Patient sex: F
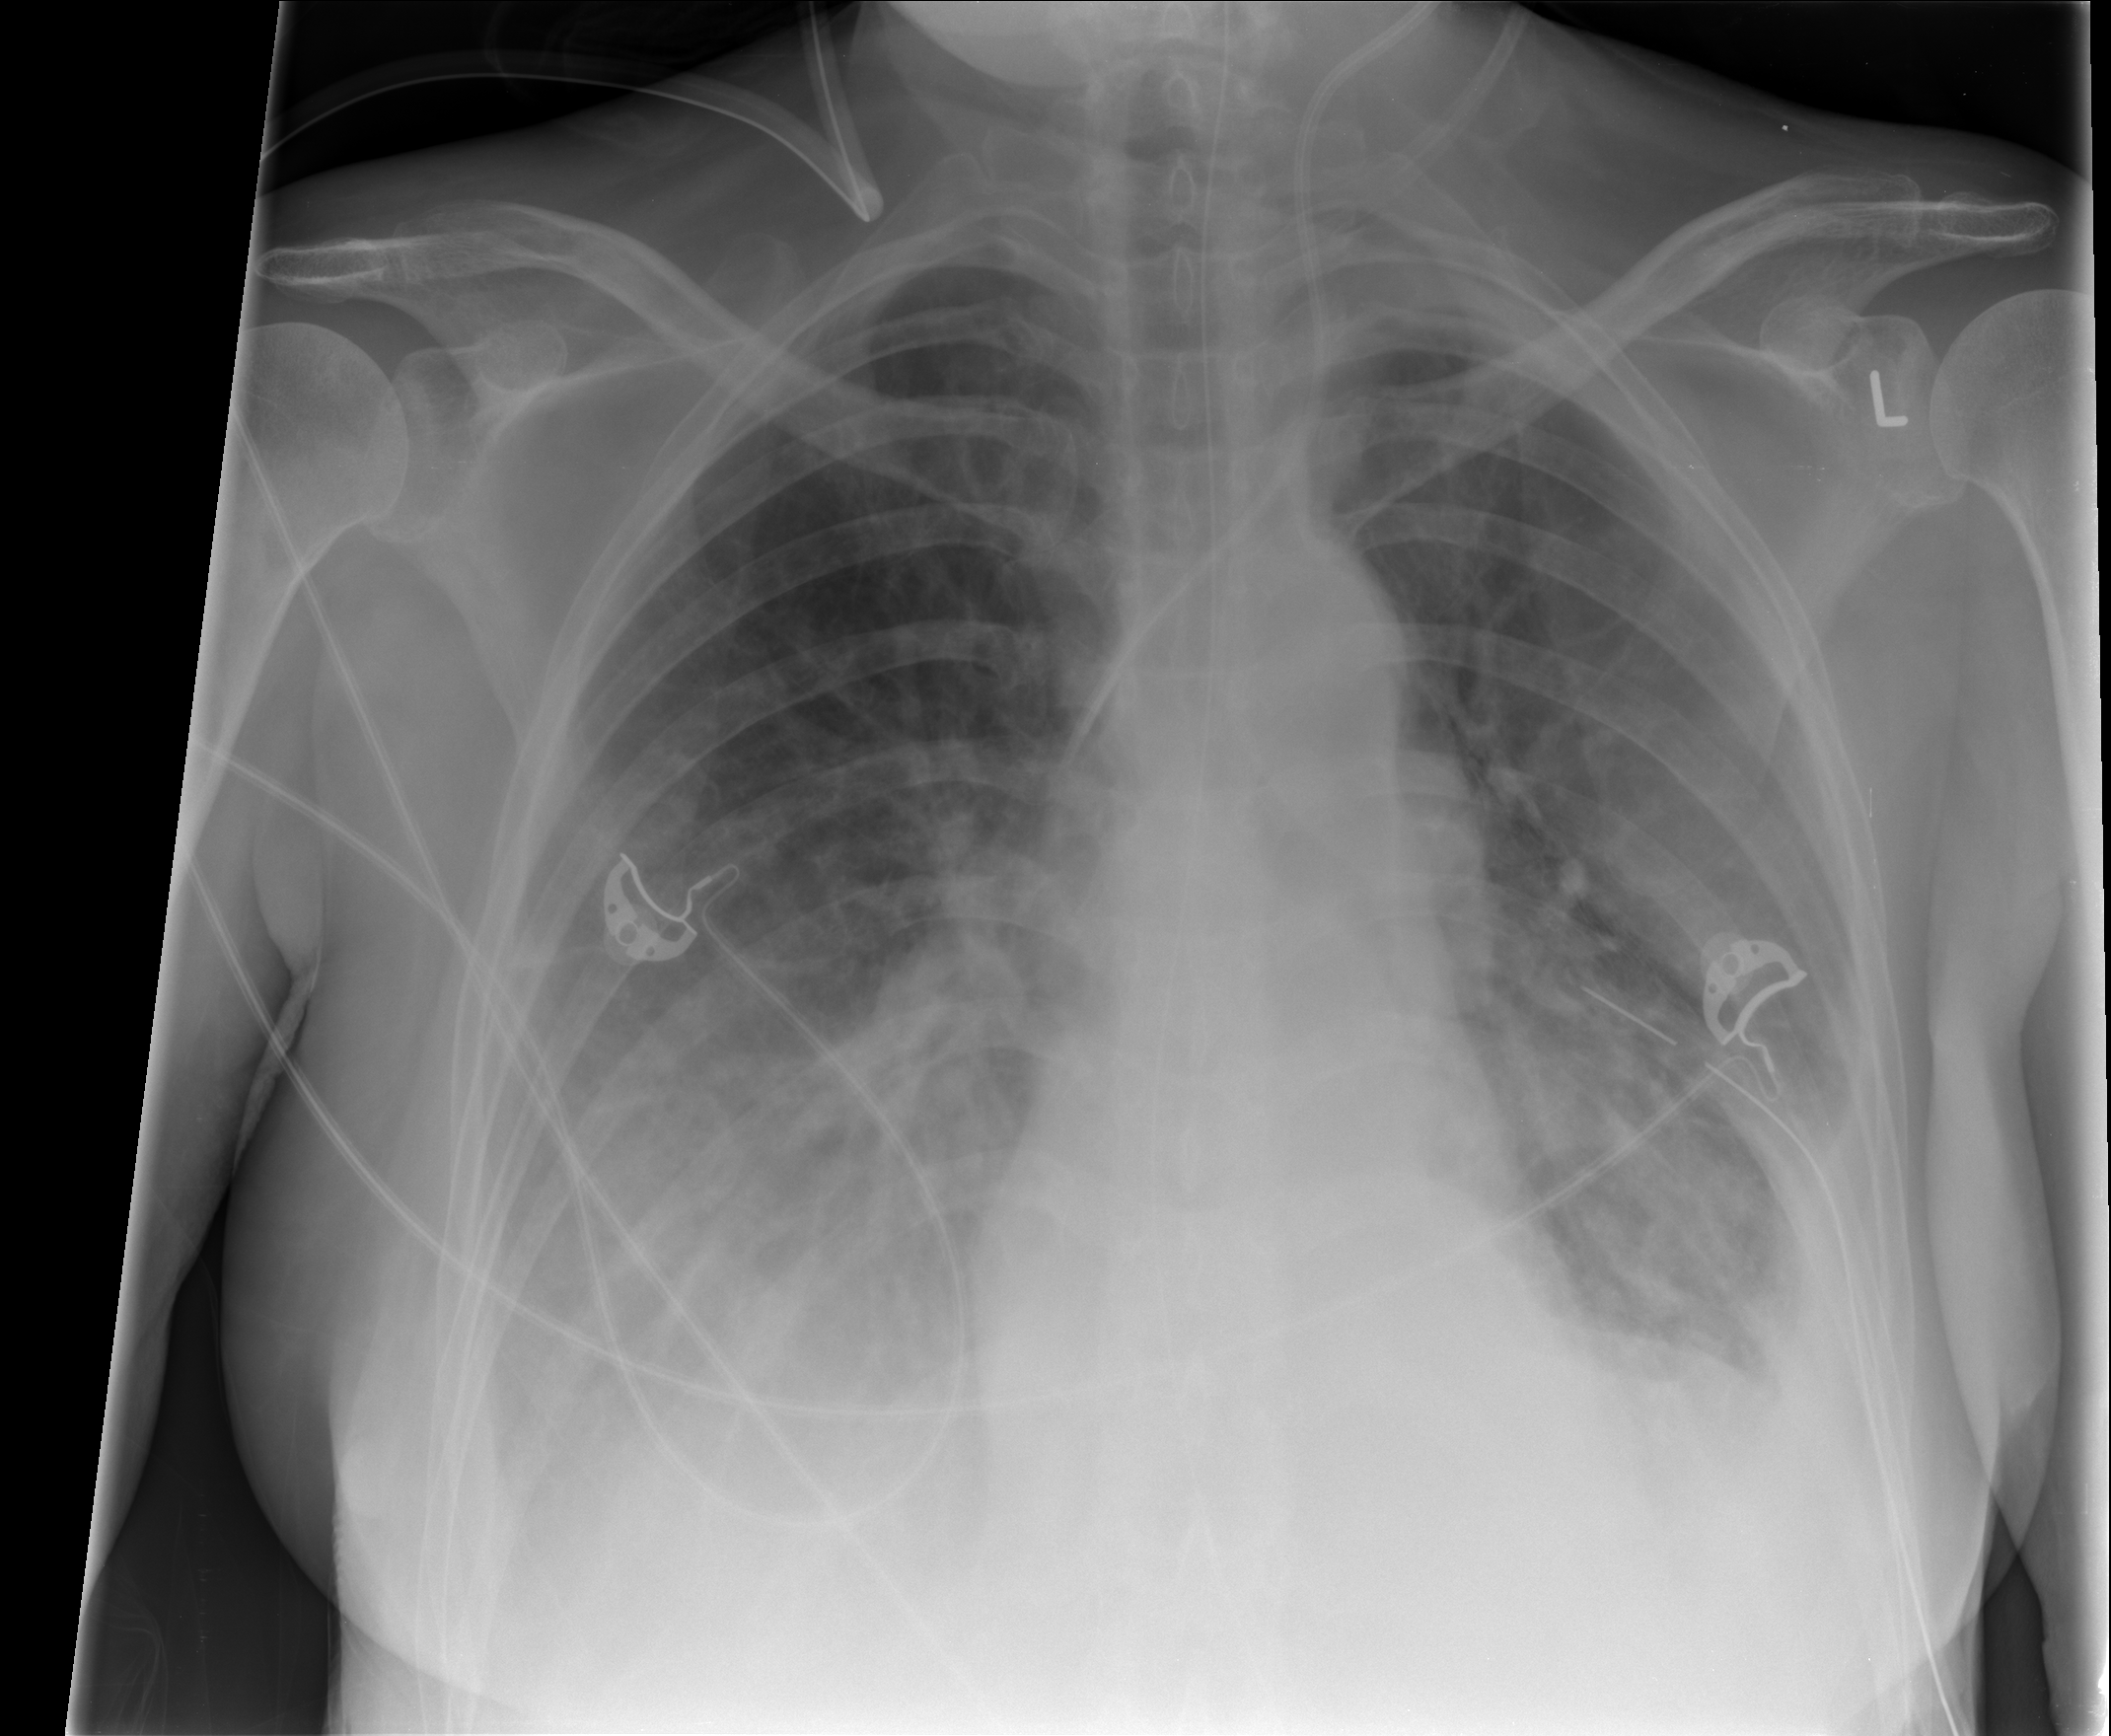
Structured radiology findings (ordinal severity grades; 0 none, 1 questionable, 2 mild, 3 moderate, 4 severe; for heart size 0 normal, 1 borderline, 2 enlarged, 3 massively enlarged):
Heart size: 0
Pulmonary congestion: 2
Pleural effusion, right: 3
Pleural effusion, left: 2
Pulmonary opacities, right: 2
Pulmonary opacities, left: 2
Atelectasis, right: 2
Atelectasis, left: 2